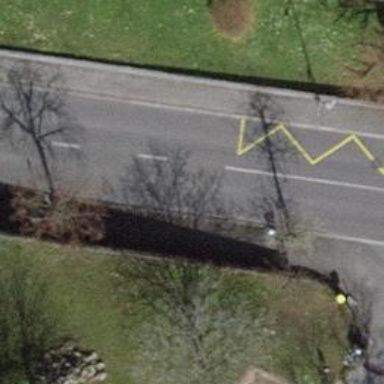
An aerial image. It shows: Public transport stop position.